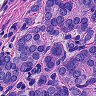
Metastatic tissue present: yes